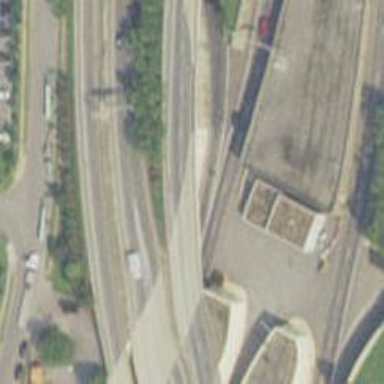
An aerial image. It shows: Asphalt motorway link.